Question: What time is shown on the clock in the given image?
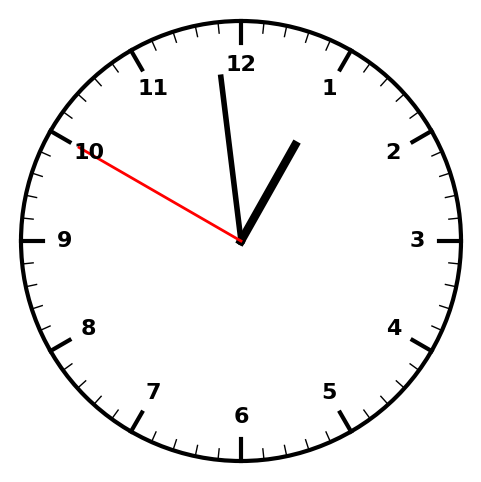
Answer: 12:58:50